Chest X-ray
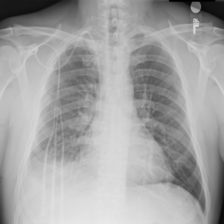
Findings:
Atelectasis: negative
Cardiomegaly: negative
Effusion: positive
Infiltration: negative
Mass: negative
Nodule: negative
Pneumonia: negative
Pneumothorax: negative
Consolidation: negative
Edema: negative
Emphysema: negative
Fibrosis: negative
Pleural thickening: negative
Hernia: negative